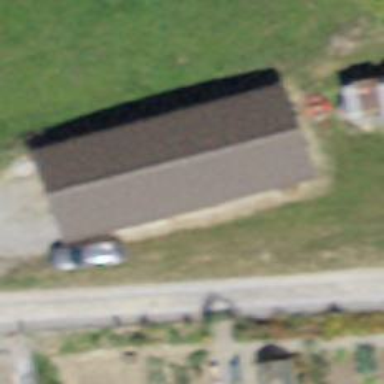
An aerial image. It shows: Shed.